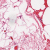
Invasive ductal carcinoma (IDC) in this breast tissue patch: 0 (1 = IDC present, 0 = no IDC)